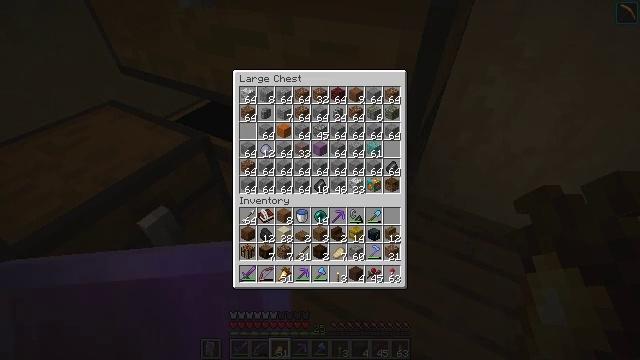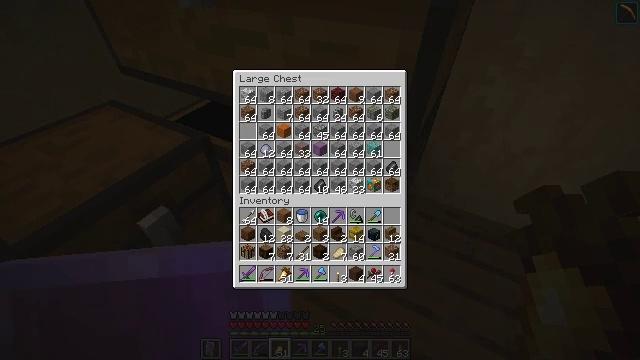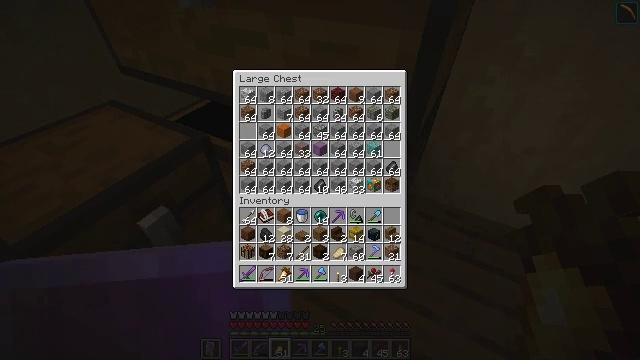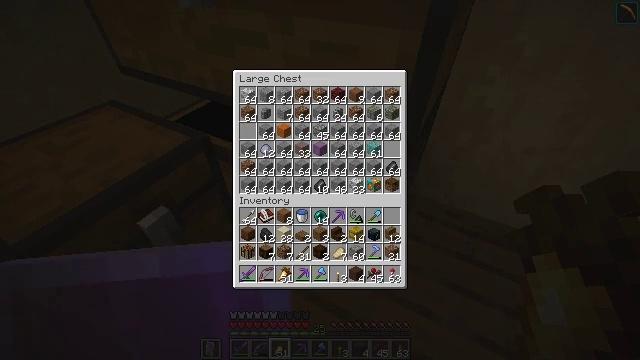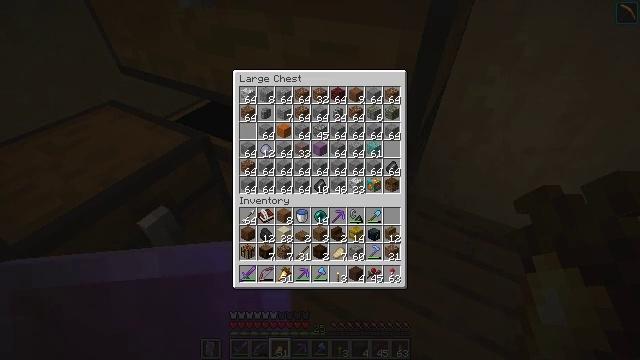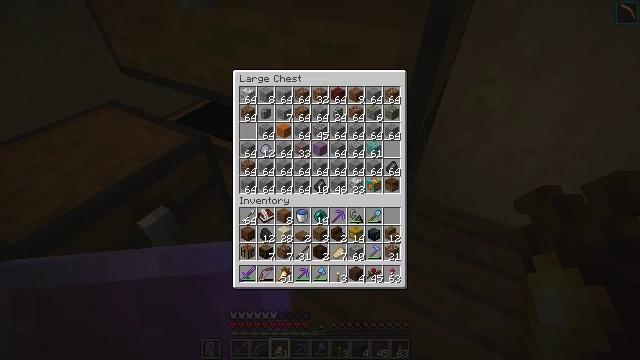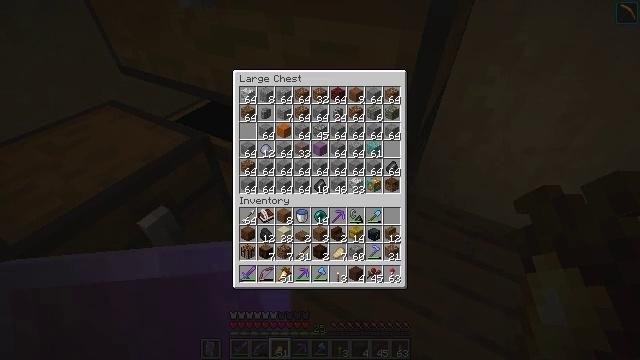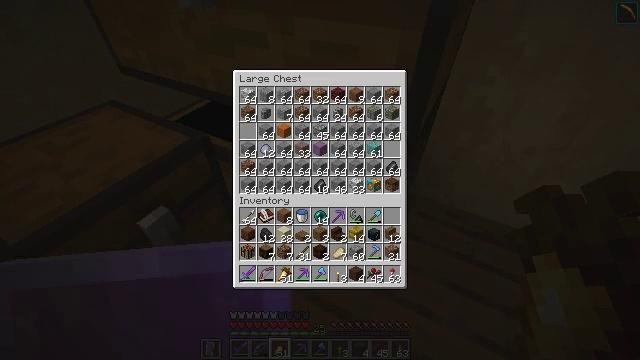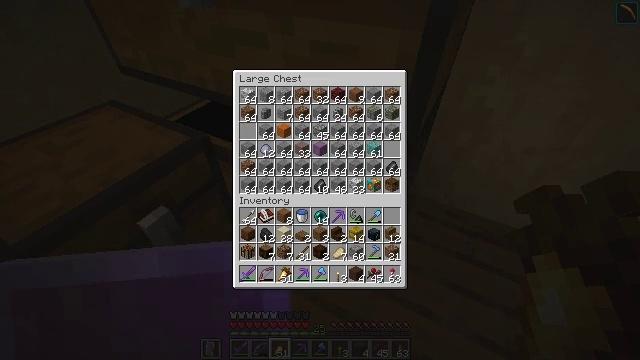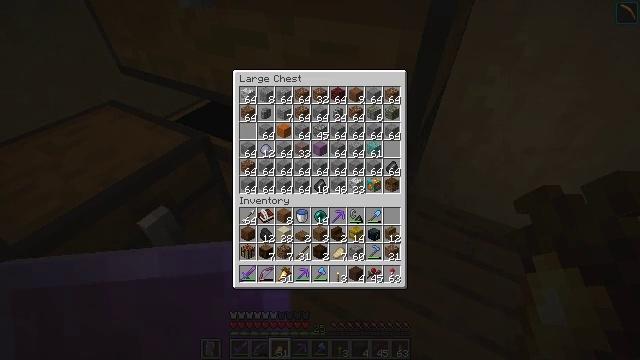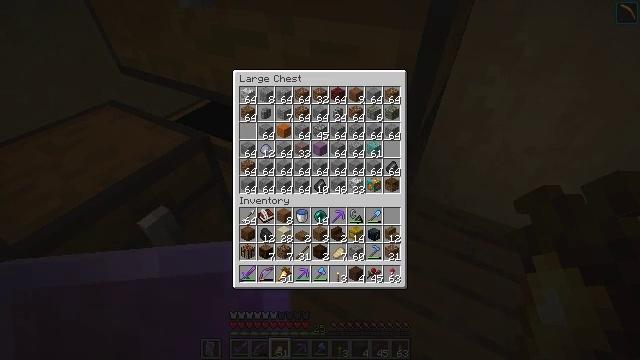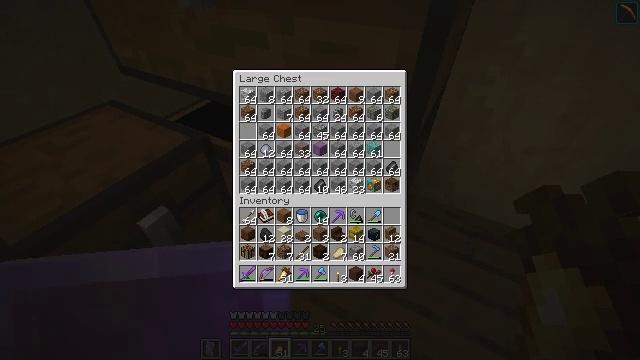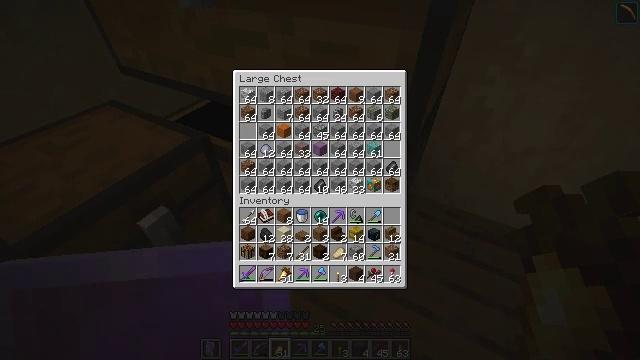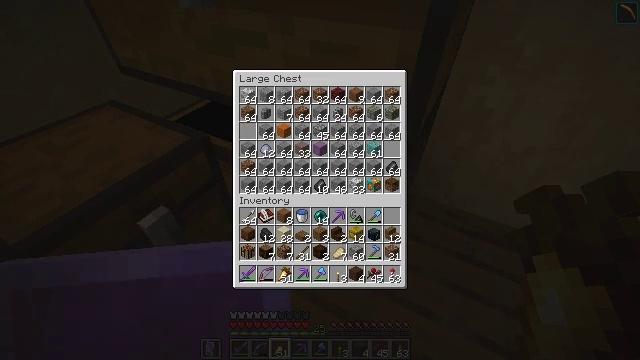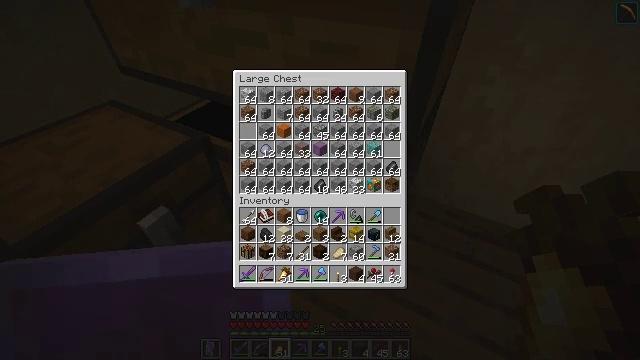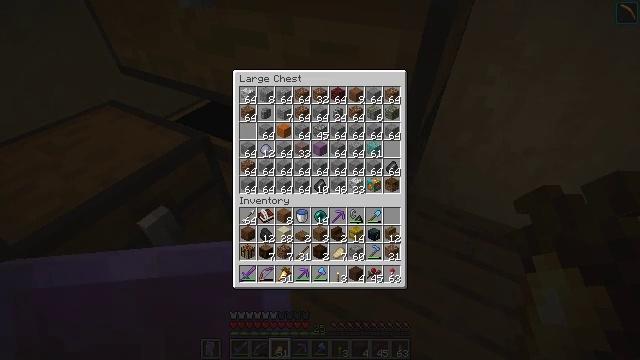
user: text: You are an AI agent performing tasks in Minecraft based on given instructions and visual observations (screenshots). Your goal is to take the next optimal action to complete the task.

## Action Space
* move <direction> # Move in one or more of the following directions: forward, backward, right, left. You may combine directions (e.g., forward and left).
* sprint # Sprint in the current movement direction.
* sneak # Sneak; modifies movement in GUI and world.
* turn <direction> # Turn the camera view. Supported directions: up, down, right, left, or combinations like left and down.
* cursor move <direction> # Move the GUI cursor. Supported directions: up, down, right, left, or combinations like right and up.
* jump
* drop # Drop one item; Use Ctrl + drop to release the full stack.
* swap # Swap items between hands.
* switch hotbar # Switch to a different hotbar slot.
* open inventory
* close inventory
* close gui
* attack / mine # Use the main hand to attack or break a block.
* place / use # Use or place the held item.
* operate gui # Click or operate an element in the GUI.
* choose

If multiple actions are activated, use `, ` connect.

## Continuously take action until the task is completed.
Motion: motion action
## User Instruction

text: Harvest the cocoa pods from the jungle tree.
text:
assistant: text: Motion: no_op
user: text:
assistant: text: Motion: no_op
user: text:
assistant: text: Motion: no_op
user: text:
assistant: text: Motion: cursor move left
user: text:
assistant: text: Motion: cursor move left
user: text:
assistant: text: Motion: cursor move left
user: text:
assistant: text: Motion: no_op
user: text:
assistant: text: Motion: no_op
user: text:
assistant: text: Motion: no_op
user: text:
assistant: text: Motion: no_op
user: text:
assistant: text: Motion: no_op
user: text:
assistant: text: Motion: no_op
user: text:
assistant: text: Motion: no_op
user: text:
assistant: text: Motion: no_op
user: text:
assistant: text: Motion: no_op
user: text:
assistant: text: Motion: no_op
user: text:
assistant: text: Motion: no_op
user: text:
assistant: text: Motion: no_op
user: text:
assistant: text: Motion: no_op
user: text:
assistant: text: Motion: no_op
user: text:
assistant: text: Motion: no_op
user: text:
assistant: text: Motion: no_op
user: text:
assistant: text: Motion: no_op
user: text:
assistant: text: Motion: no_op
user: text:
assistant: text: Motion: no_op
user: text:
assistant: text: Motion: no_op
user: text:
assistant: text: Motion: no_op
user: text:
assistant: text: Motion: no_op
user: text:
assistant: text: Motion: no_op
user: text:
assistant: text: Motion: cursor move left